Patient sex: F
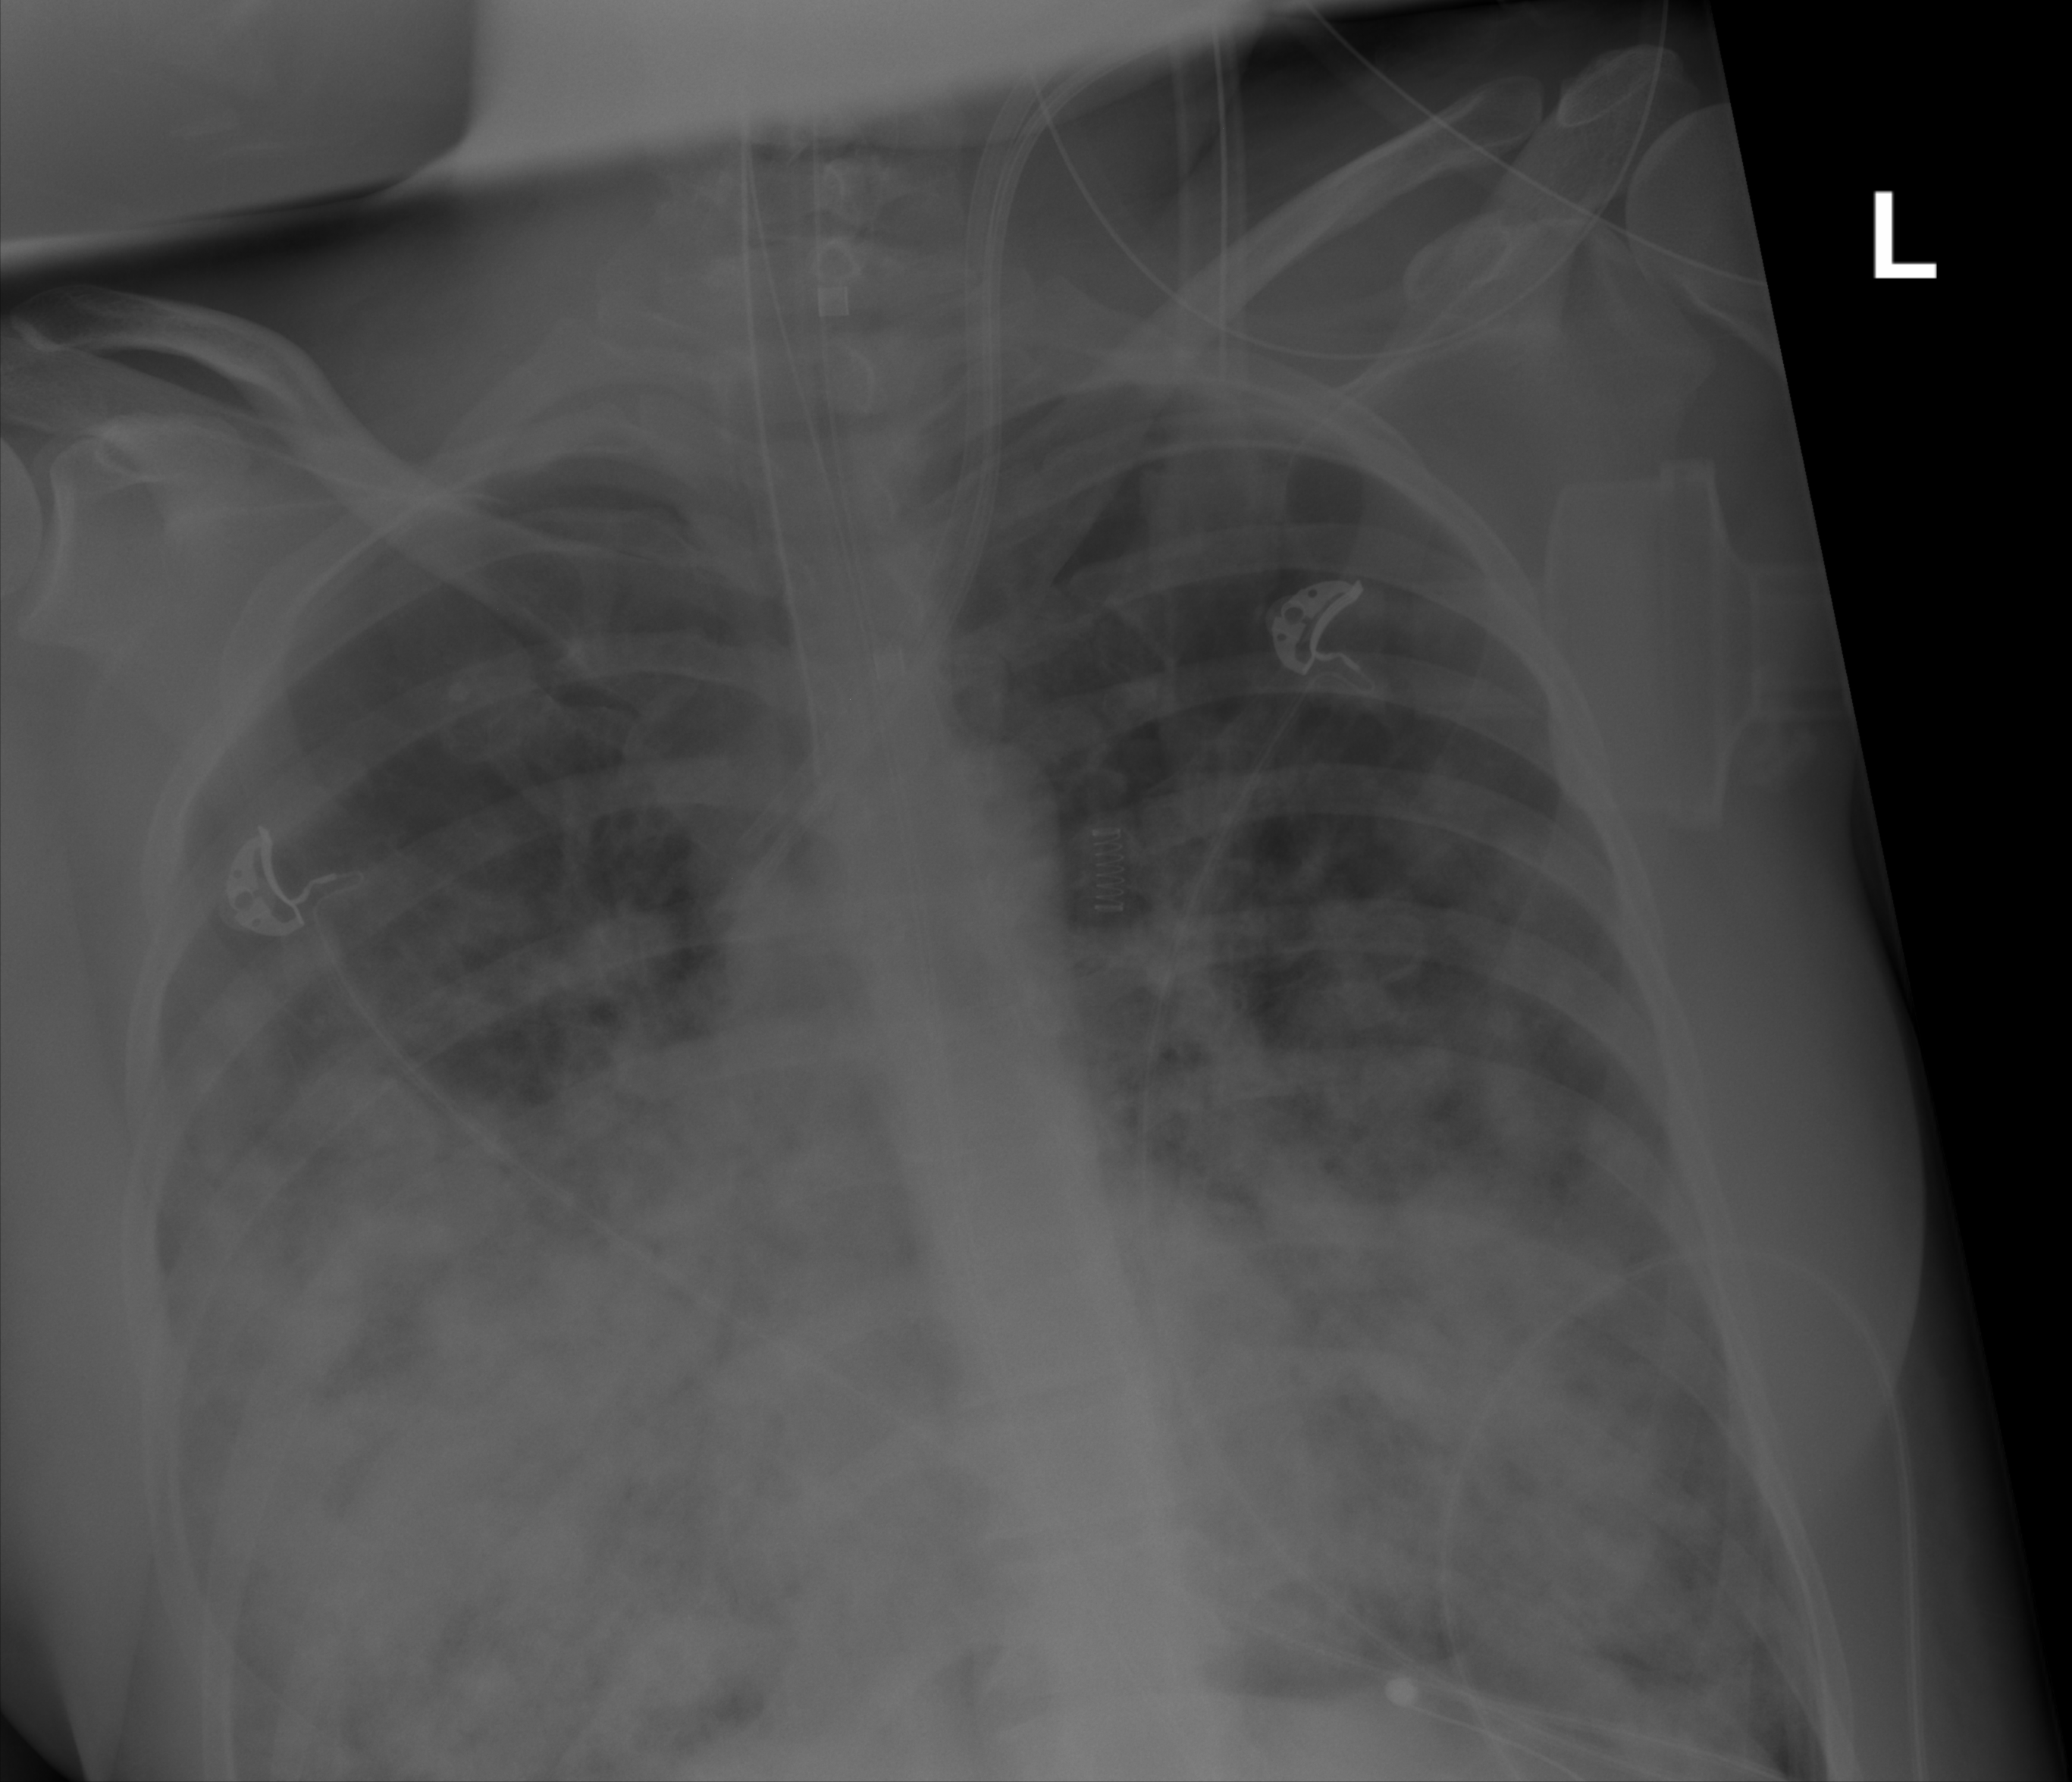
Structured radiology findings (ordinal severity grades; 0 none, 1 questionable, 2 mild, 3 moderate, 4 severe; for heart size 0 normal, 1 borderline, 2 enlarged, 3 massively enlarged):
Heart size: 0
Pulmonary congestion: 0
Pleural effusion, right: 0
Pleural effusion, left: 0
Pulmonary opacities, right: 4
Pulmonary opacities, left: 4
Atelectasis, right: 3
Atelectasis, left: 3